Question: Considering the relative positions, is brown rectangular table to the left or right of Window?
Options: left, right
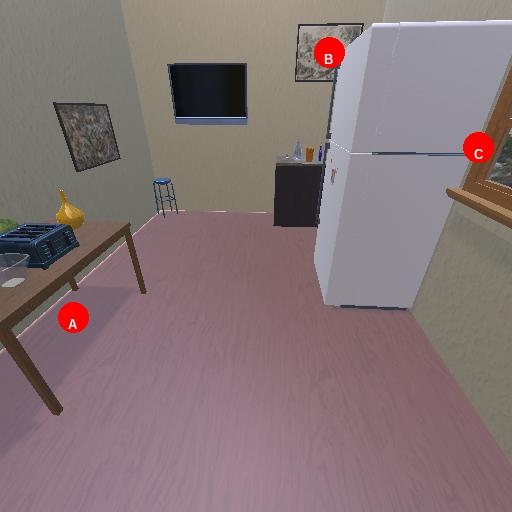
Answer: left